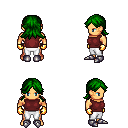
a pixel art fantasy rpg character, male body template, human, tanned skin, maroon sleeveless shirt, white pants, green loose hair, gold gloves, metal boots, four views (front, back, left, right), 2x2 character sprite sheet, small pixel art, hard edges, no anti-aliasing